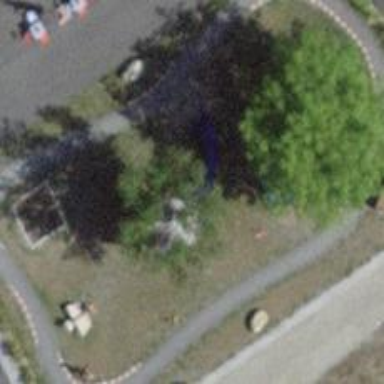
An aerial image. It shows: Playground area for leisure activities on the land.